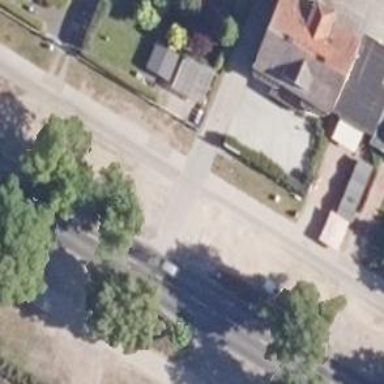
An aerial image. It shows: Asphalt path with designated cycle lane.